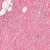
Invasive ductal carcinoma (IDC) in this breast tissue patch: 0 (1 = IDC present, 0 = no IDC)